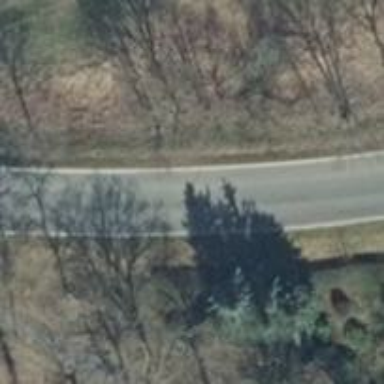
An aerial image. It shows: Secondary road with asphalt surface and embankment.